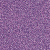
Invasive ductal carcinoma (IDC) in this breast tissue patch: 1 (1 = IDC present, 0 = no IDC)